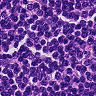
Metastatic tissue present: no